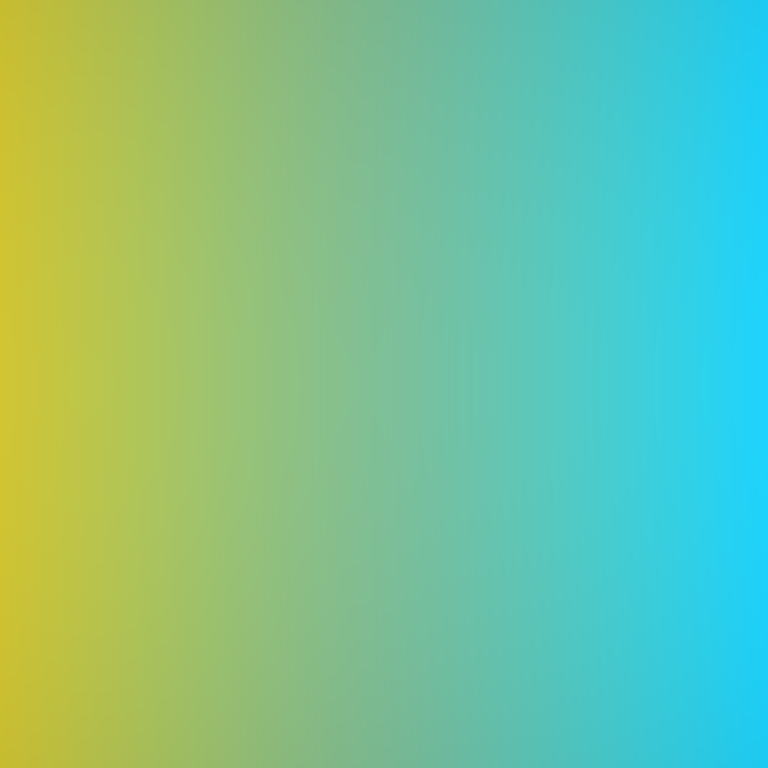
Abstract light effect, smooth gradient from yellow to cyan, calm atmosphere, soft blend, no room, no furniture, no objects.